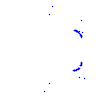
Particle: proton